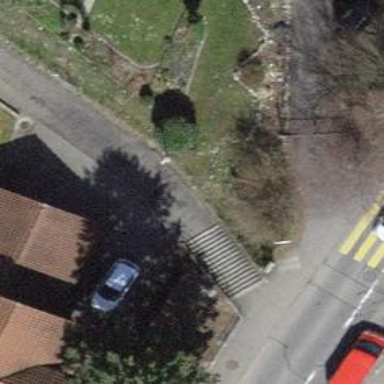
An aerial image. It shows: Set of steps on the road.